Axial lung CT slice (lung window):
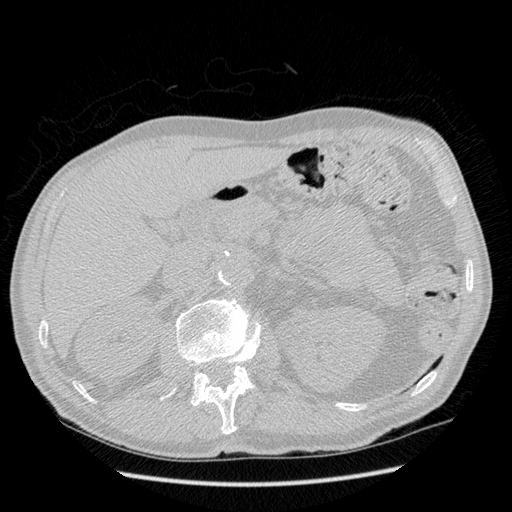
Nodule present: no